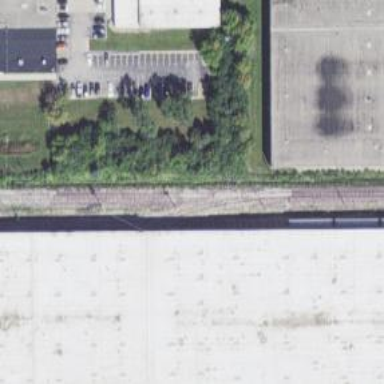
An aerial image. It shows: Railway spur service.